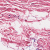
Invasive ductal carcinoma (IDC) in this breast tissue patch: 0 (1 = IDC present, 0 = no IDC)